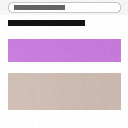
Screen state: on